Interaction volume radius: 10 \u00c5
Interaction volume height: 10 \u00c5
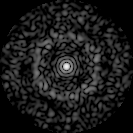
Disorder parameter: 0.8513